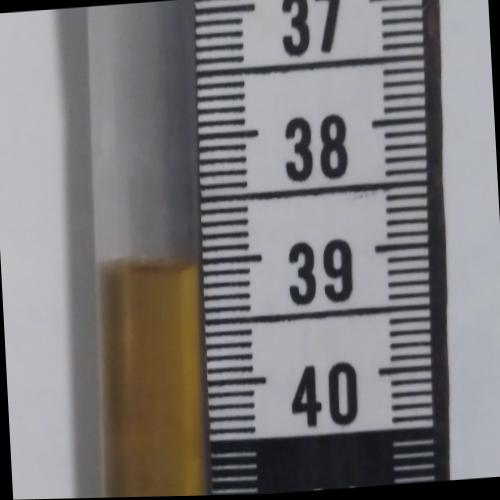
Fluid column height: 39.0 cm